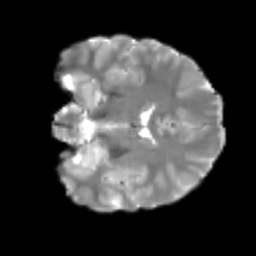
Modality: T2w
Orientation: coronal
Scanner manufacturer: siemens
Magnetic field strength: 3 T
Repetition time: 4 s
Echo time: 0.0594 s